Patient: sex F, age 43
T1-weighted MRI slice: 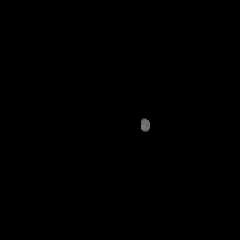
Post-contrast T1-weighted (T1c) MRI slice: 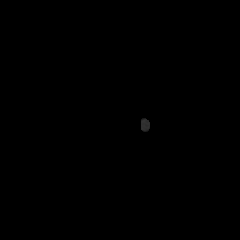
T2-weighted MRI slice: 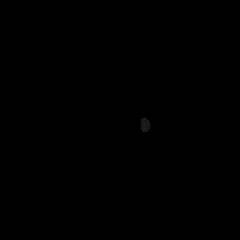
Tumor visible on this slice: no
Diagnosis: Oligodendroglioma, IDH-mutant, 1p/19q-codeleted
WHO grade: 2